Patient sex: F
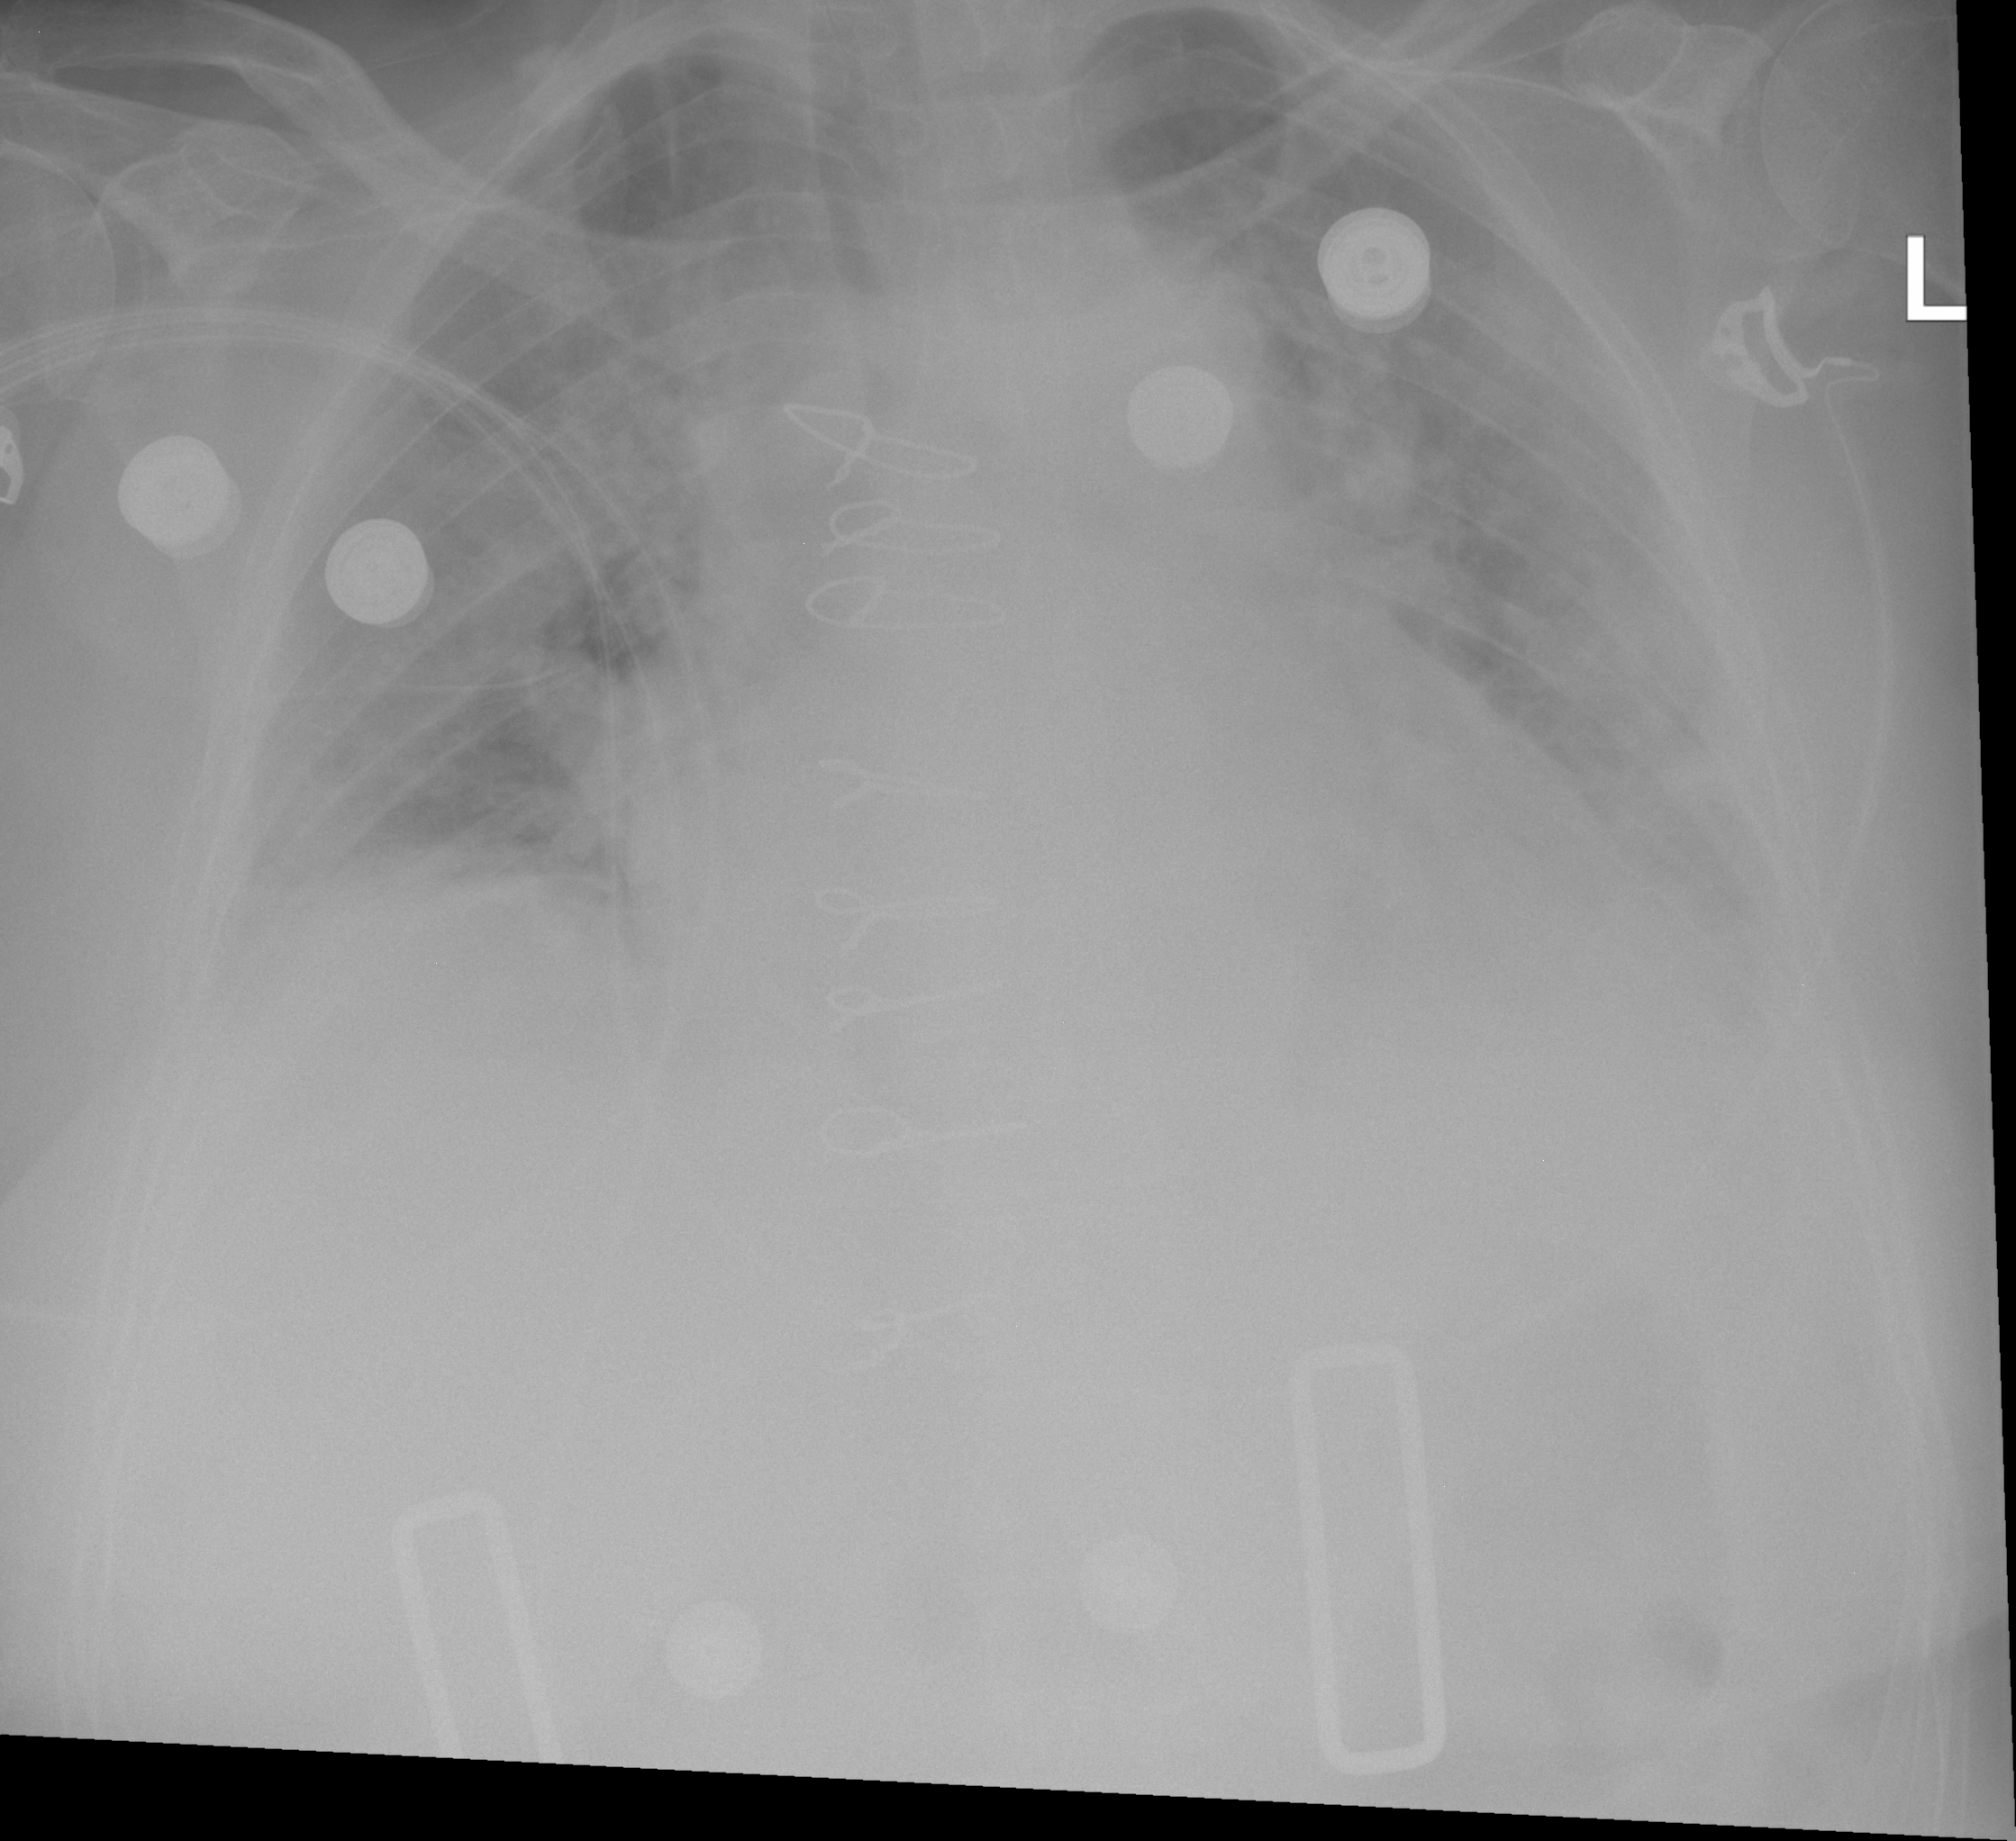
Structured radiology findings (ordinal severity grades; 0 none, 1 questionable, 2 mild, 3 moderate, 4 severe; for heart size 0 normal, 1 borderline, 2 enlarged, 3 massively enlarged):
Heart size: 2
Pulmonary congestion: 2
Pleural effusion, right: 2
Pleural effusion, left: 2
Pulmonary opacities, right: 2
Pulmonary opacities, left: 2
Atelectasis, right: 2
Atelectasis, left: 2